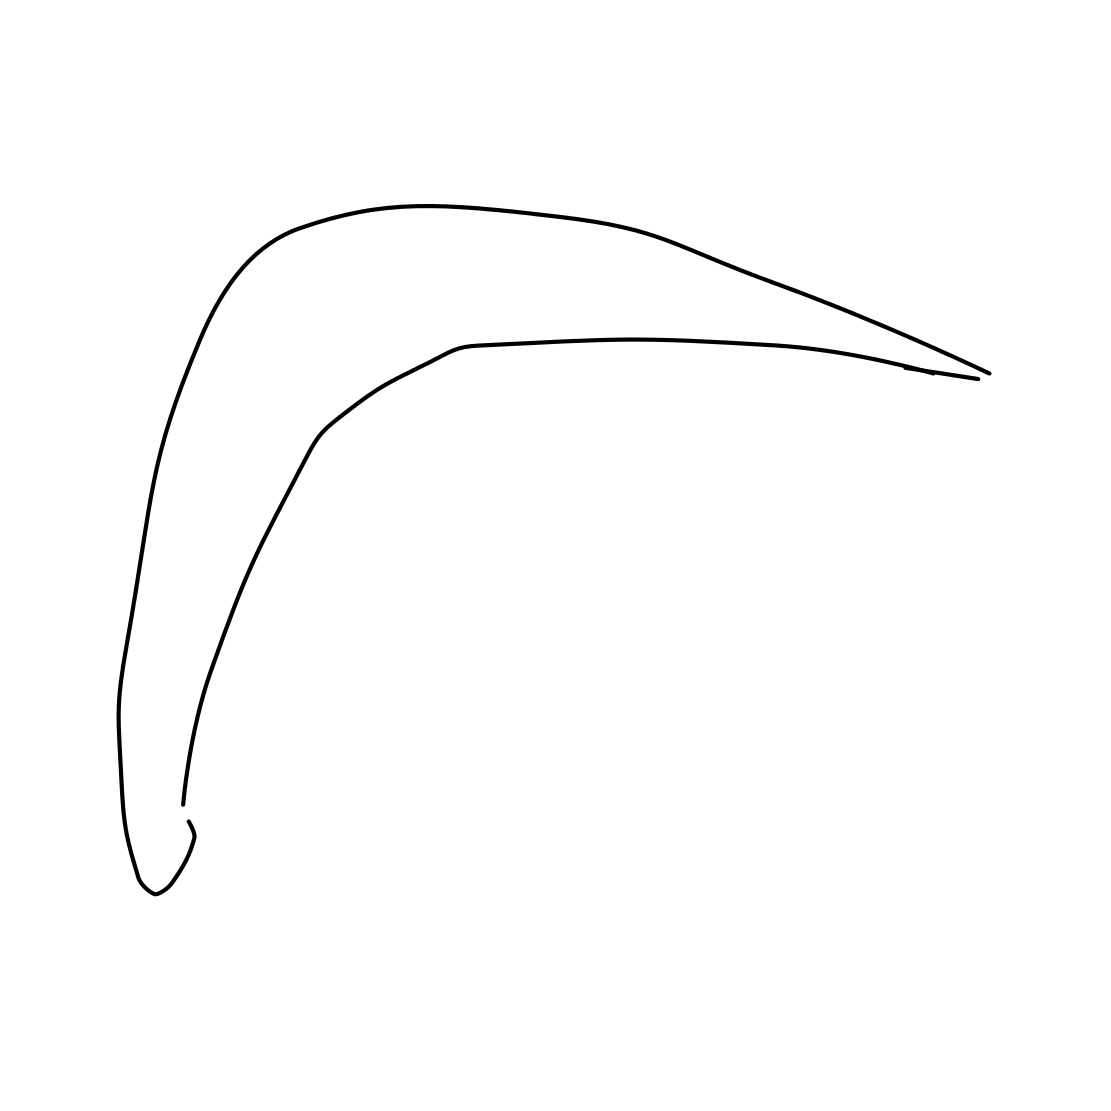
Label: boomerang